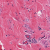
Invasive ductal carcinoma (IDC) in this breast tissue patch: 0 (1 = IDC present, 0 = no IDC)